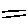
Label: line